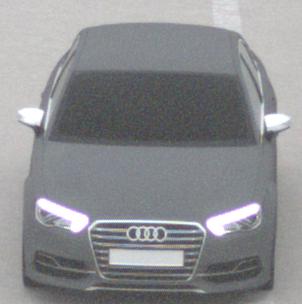
Make: Audi
Model: S3
Detailed model: 8V
Model produced from: 2013
Model produced until: 2020
Doors: 4
Color: gray
Road condition: dry road
Daytime: midday
Contrast: low contrast